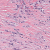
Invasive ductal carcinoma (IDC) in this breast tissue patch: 1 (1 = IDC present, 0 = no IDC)